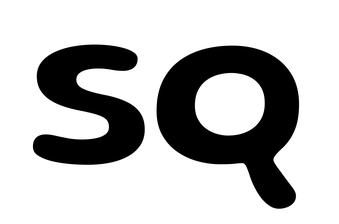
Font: Gluten_Medium